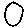
Label: circle